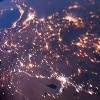
Label: land